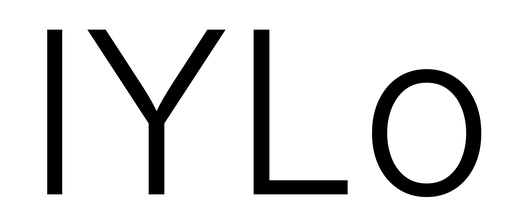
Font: Inter_Light